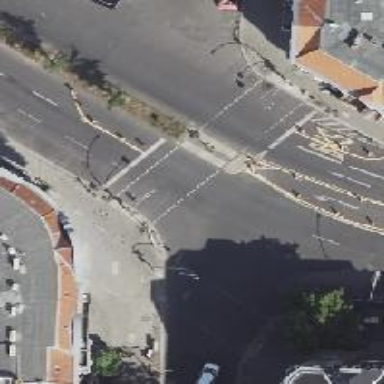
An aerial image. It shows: Road with traffic signals.